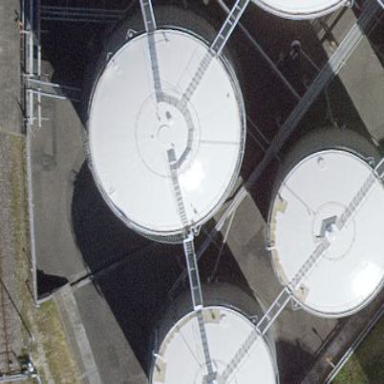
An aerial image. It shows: Building with storage tank.